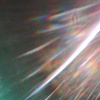
Label: sunburn